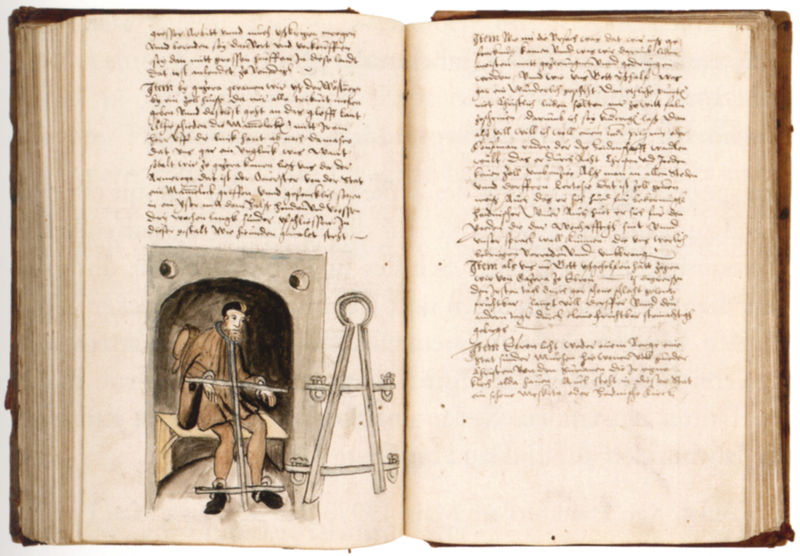
Titel: Gefangenschaft in Gaza
Künstler: Arnold von Harff
Standort: Köln
Institution: Historisches Archiv
Schlagwörter: dunkel, hand, mann, umhang, sitzen, braun, grau, hell, hut, orange, schwarz, weiss, zeichnung, rot, malerei, rock, alt, bart, hemd, hose, mütze, augen, falten, kleidung, mensch, bild, hände, instrument, mantel, sitzend, instrumente, höhle, stock, beine, fesseln, füße, schrift, papier, bogen, schuhe, stab, vergilbt, bank, rand, lesen, bett, metall, knie, foto, fotografie, eisen, nische, tusche, buch, kreuz, gerät, kniee, druck, loch, seite, gefangen, illustration, text, buchstaben, strafe, schuh, löcher, buchseite, china, seiten, handwerk, werkzeug, gefängnis, kerker, zelle, mittelalter, märtyrer, stange, zeilen, ranzen, rucksack, tornister, verließ, gefangener, aufgeschlagen, miniatur, handschrift, lavierung, schlösser, beschreibung, erklärung, lehre, fessel, mathematik, anleitung, neuzeit, zirkel, buchmalerei, folter, gefesselt, doppelseite, zwinger, klammer, verlies, schraubstock, pranger, zwingen, spanne, folterkammer, foltergerät, rocksack, folterinstrument, folterwerkzeug, leitfaden